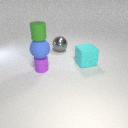
small purple rubber cylinder in front of large cyan rubber cube